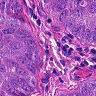
Metastatic tissue present: yes